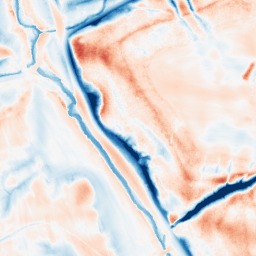
Category: trend_removal
Decomposition family: local_polynomial
Decomposition parameters: window_size: 31
degree: 1
Upsampling method: lanczos
Upsampling parameters: scale: 8
Upsampling scale: 8